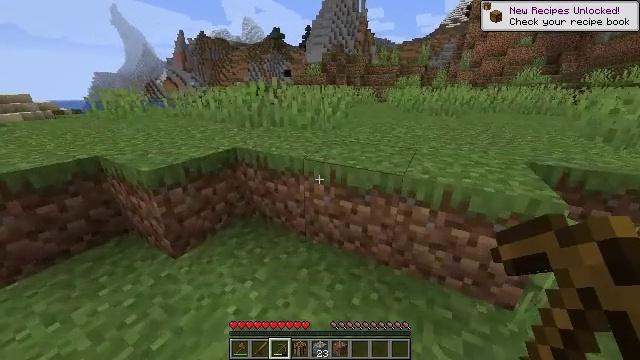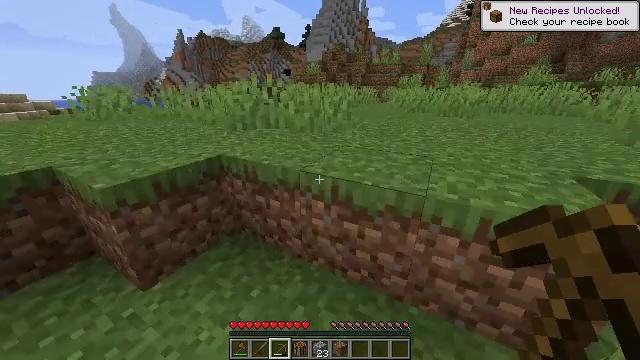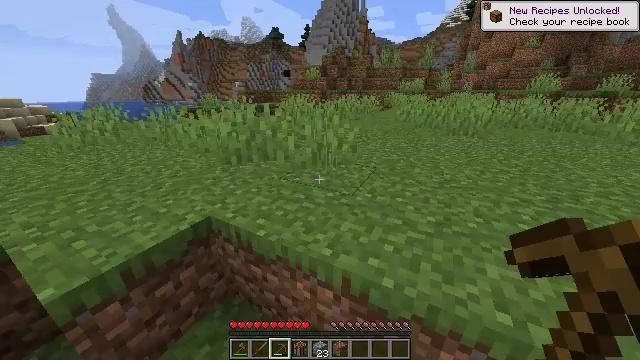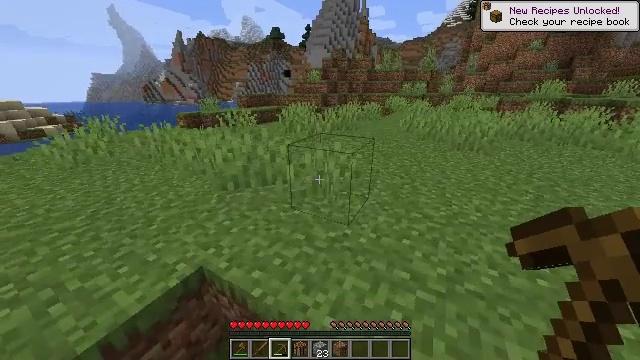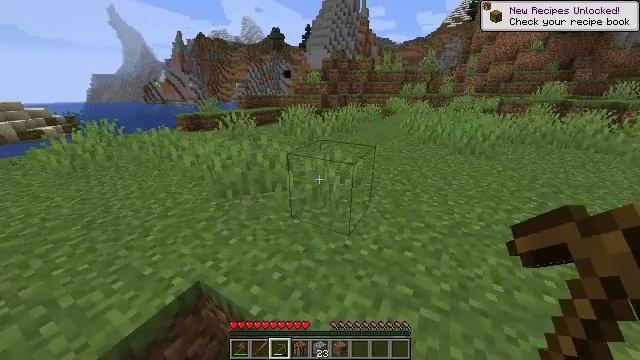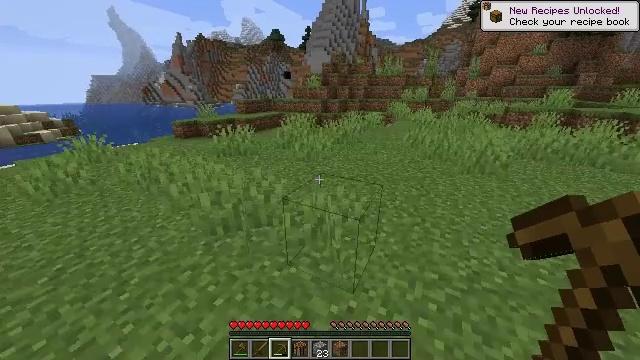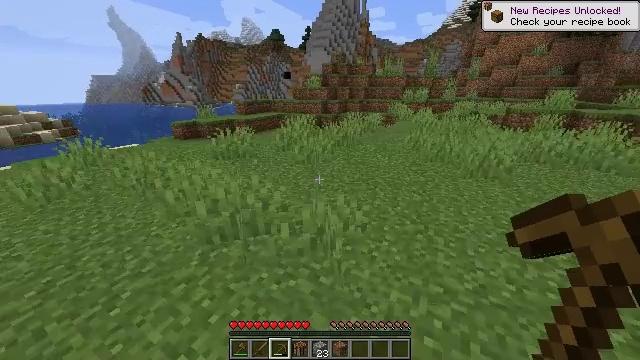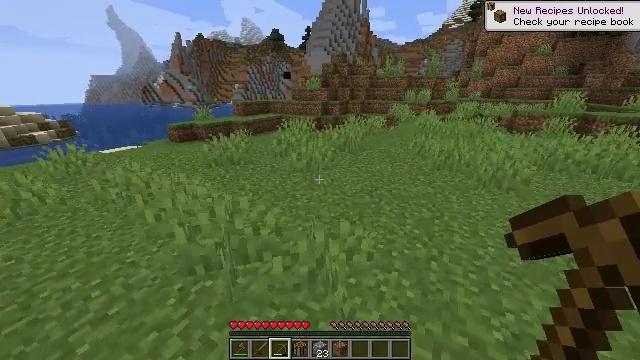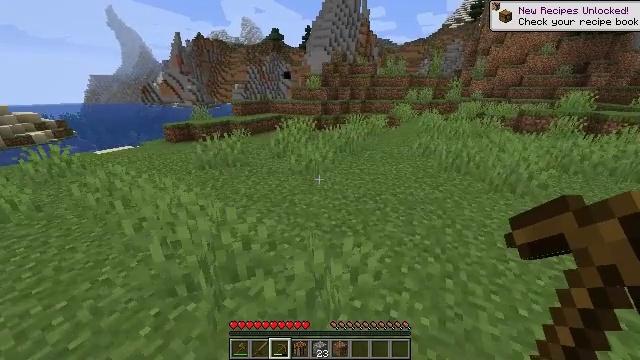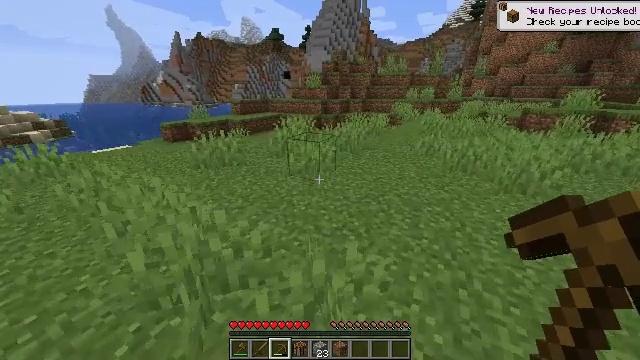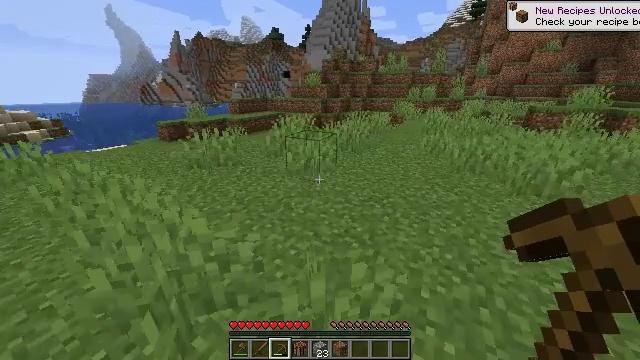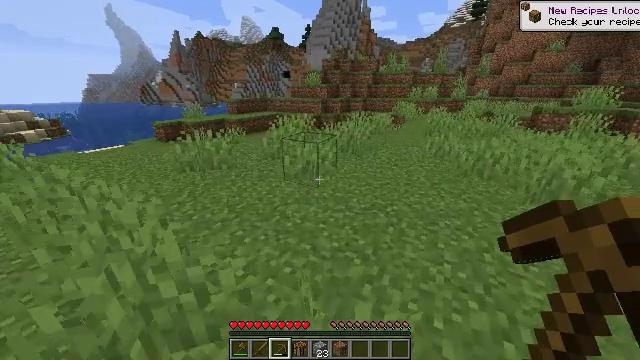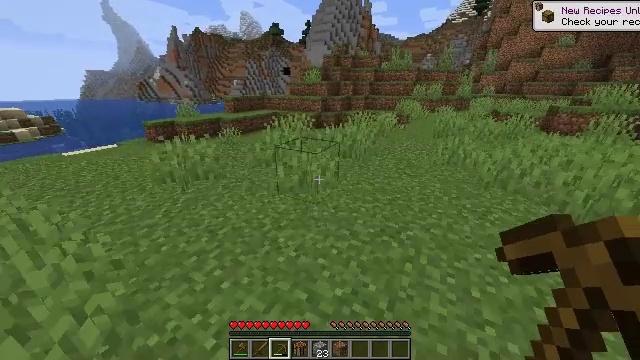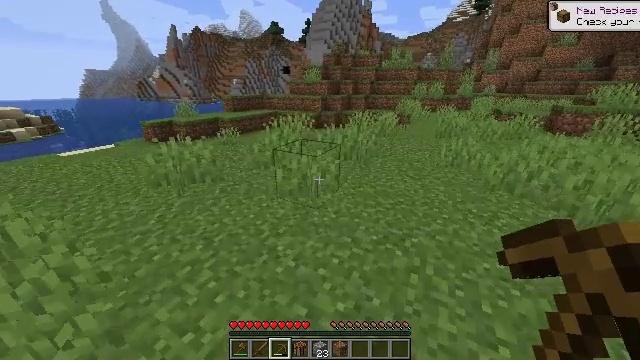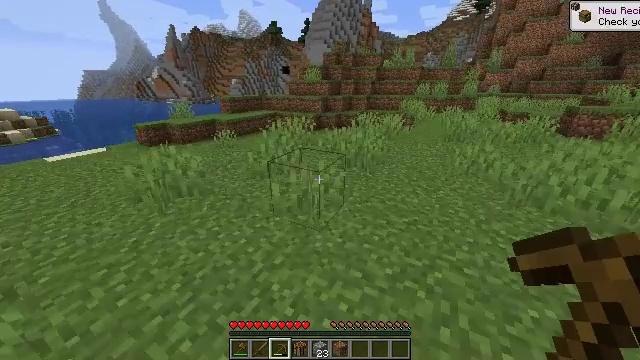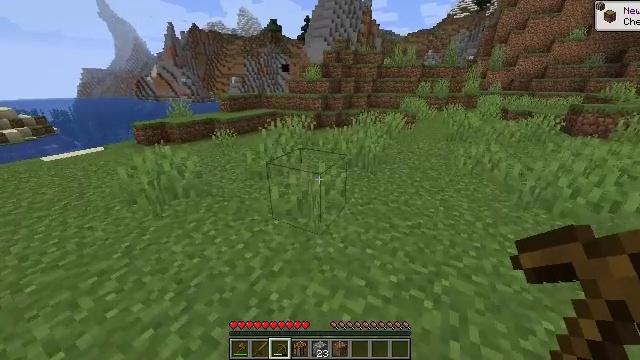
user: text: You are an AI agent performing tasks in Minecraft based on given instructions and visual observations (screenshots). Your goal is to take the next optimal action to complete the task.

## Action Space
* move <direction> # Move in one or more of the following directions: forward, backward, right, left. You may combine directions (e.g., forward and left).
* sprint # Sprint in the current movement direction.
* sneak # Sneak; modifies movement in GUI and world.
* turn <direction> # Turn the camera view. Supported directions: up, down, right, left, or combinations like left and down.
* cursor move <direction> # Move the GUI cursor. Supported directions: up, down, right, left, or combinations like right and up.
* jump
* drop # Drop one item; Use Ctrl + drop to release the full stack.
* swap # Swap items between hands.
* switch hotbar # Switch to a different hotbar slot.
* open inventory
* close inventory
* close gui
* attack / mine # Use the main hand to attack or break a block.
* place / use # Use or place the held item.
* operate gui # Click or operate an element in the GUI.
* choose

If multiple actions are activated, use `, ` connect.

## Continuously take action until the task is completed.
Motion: motion action
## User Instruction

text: Gather tall grass by hitting it.
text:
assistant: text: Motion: move forward
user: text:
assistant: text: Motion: move forward, jump
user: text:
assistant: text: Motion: move forward, jump
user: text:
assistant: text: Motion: move forward, jump
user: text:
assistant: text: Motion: move forward, jump
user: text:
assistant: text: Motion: move forward, jump
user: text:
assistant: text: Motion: move forward
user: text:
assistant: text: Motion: move forward
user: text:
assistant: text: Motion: move forward
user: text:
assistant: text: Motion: move forward
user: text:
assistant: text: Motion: move forward
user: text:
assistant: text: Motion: move forward
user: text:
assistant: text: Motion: move forward
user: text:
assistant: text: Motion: move forward
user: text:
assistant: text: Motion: move forward
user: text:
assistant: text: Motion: move forward
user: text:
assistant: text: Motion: move forward
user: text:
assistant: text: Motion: move forward
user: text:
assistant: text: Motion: move forward
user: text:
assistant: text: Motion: move forward
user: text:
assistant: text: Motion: move forward
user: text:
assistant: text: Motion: move forward
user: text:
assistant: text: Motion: move forward
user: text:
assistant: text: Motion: move forward
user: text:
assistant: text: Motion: move forward
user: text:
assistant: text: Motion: move forward
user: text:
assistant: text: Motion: move forward
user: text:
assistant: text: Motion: move forward
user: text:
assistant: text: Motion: move forward
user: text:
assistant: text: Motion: move forward